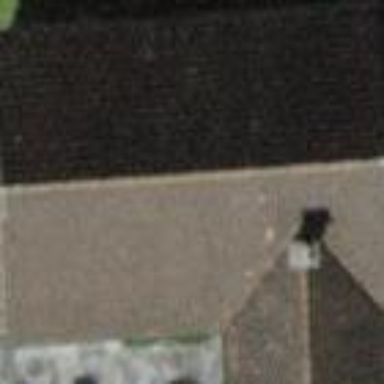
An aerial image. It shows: Gabled roofed house.